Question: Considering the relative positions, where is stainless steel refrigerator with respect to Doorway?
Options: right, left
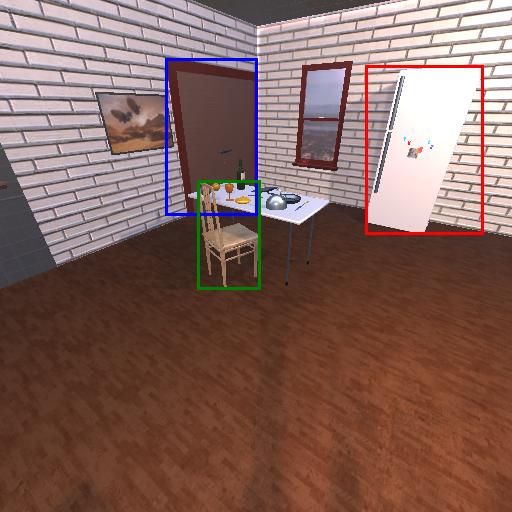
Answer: right